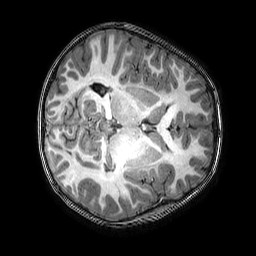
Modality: T1w
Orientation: axial
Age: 7
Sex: male
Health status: healthy